Field crop: maize
Growth stage: 2
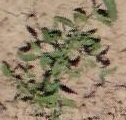
Species: atriplex